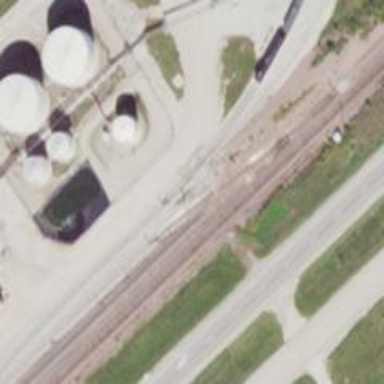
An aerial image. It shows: Trap point for railway derailment prevention.